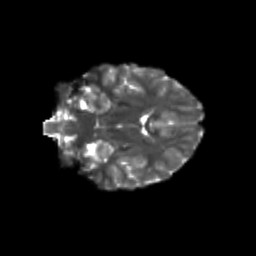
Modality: T2w
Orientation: coronal
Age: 10
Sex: male
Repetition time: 9.5 s
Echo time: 0.089 s